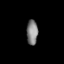
Tissue: lung
Cell type: Others
Senescence score: 0.2073
Nuclear area (px): 276
Mean DAPI intensity: 127.783